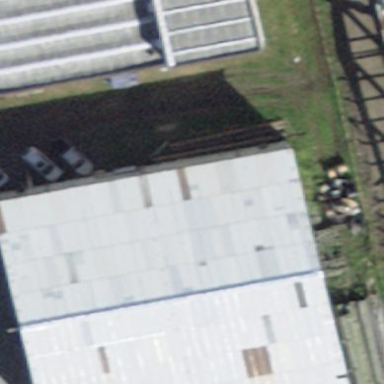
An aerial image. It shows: Industrial building.